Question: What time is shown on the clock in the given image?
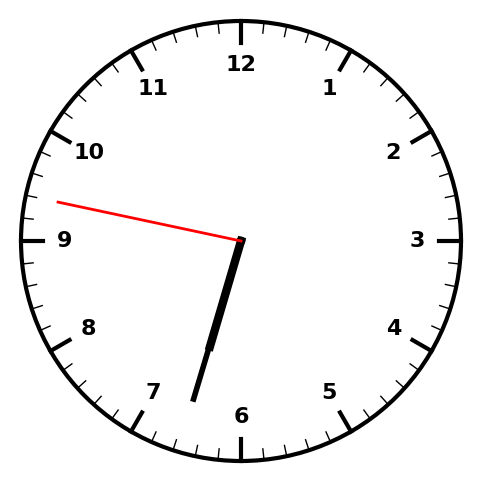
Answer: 06:32:47